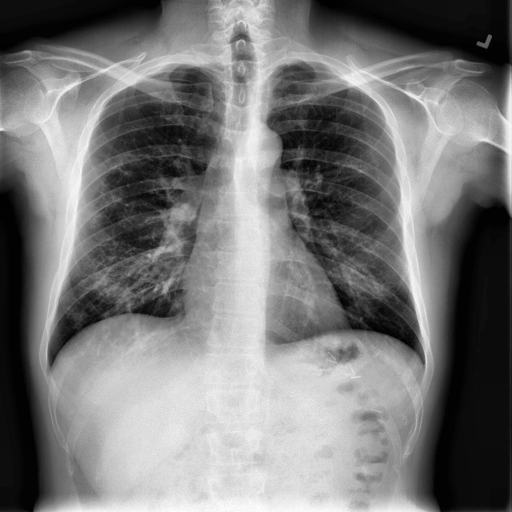
Finding: NORMAL